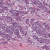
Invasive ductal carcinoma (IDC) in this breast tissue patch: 1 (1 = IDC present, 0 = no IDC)